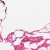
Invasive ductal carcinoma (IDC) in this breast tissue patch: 0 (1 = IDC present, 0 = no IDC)